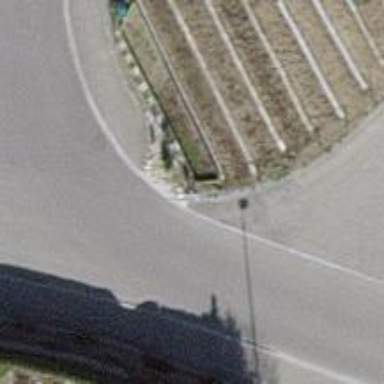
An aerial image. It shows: Kerb serving as barrier.